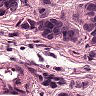
Metastatic tissue present: yes